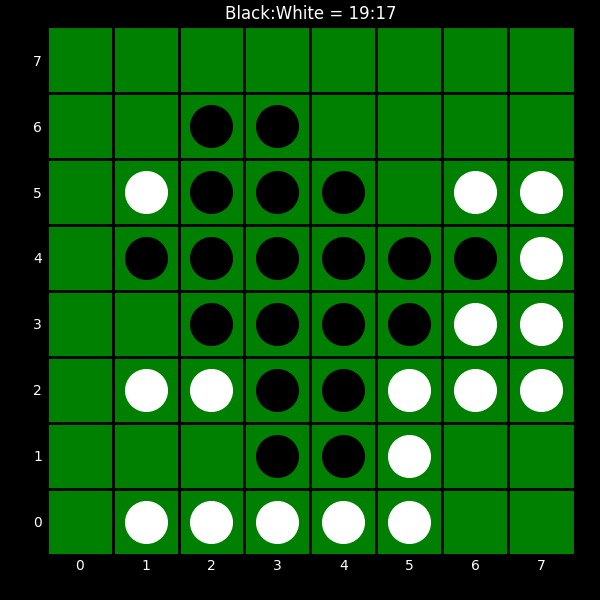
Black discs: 19
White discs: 17